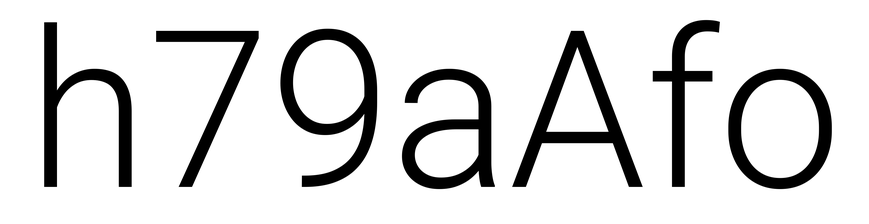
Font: Roboto_Light